Field crop: tomato
Growth stage: 1
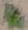
Species: solanum